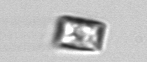
Label: Bacillariophyceae_morphotype1